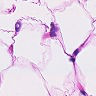
Metastatic tissue present: no